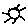
Label: sun